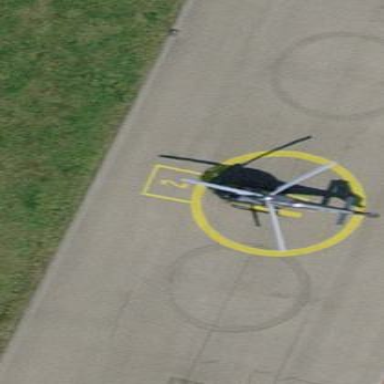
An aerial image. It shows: Image of helipad at airport.